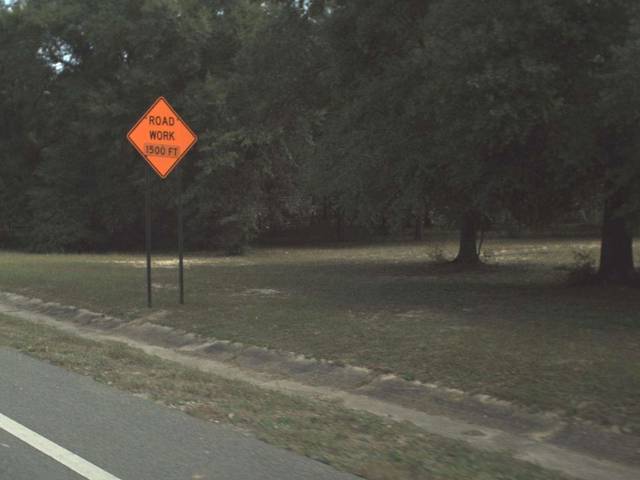
Region: United States
Coordinates: 30.745, -86.115